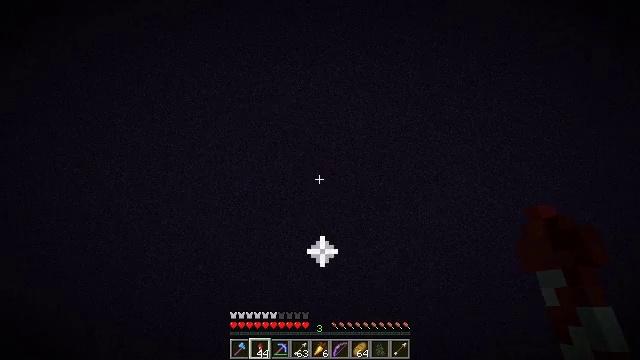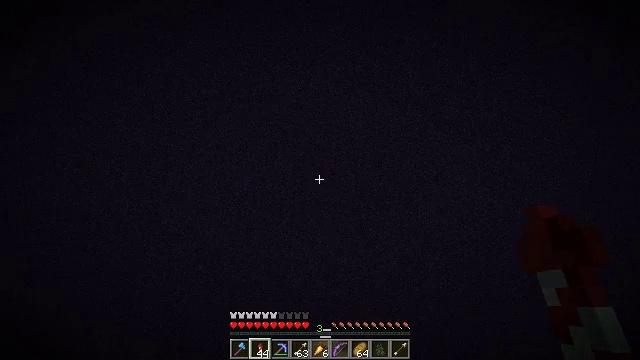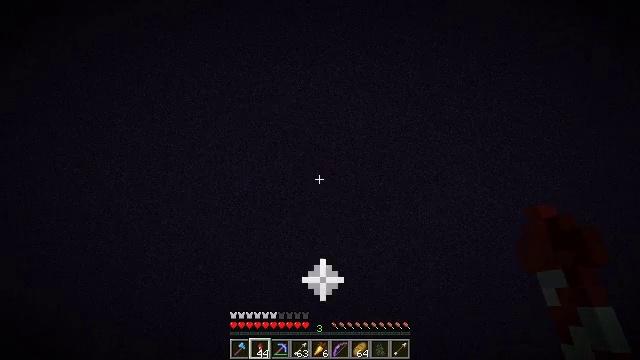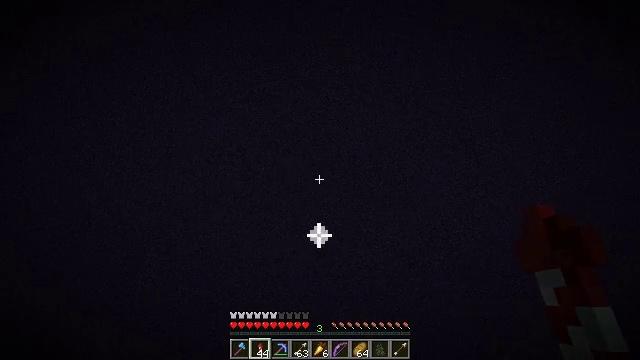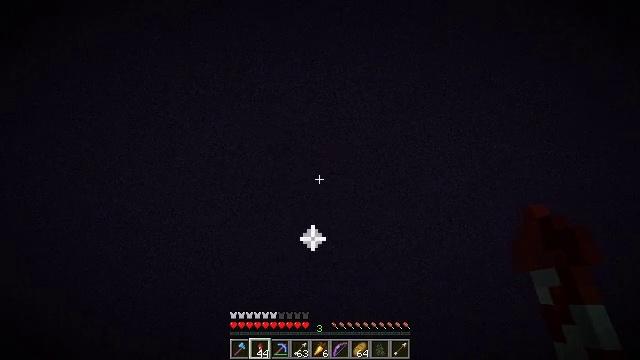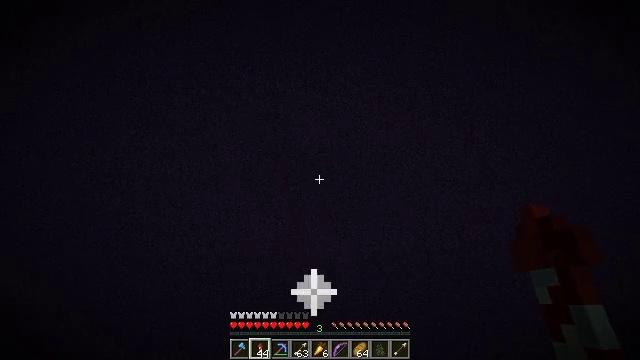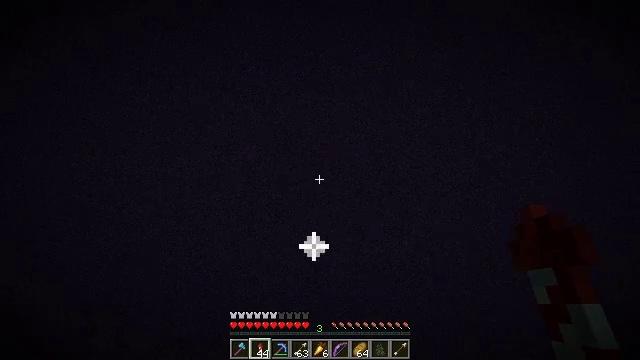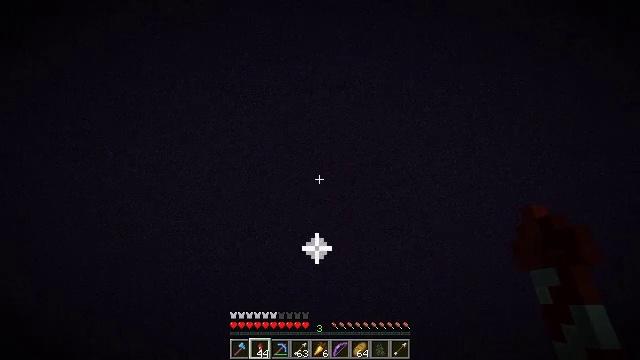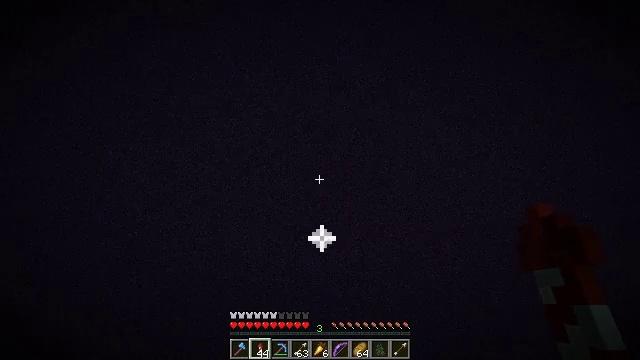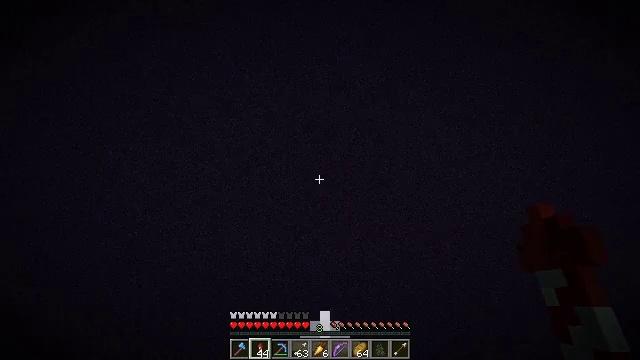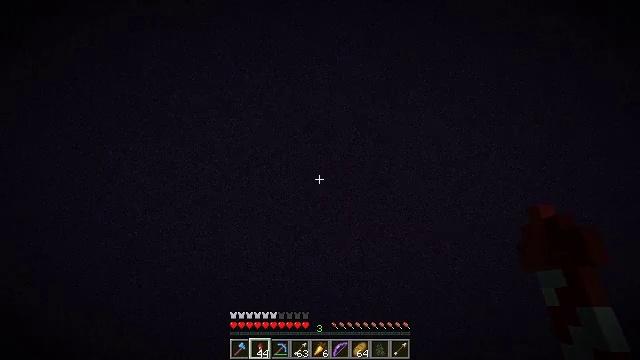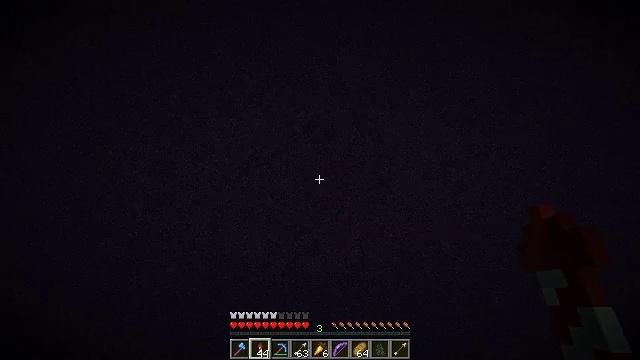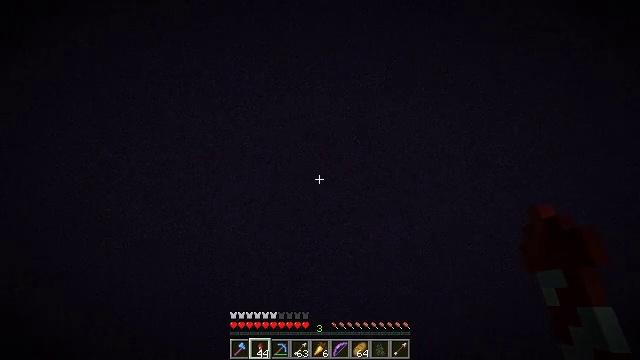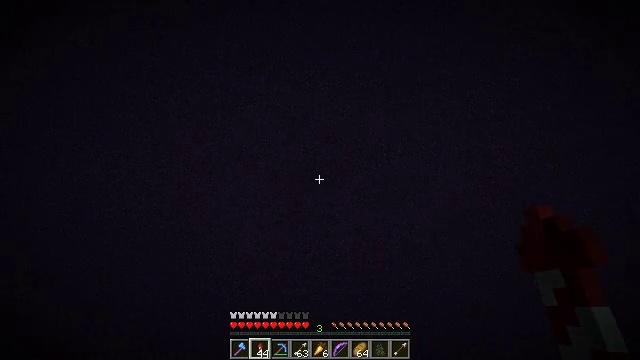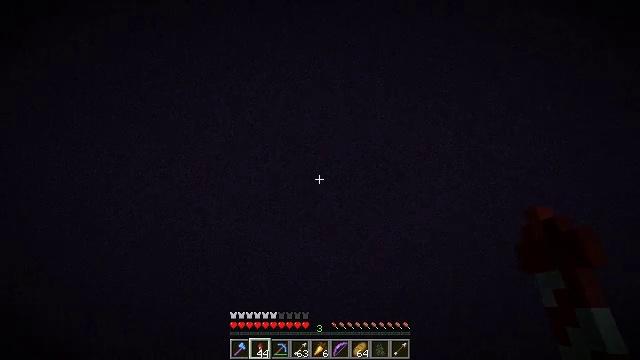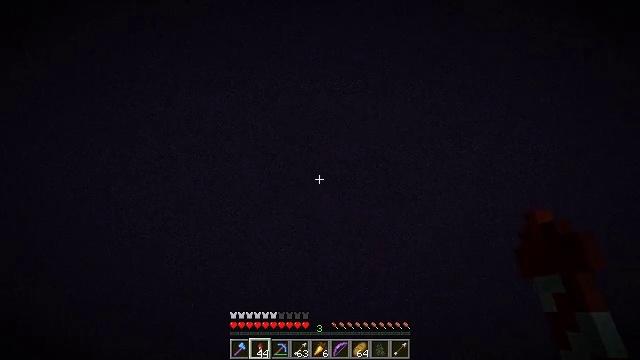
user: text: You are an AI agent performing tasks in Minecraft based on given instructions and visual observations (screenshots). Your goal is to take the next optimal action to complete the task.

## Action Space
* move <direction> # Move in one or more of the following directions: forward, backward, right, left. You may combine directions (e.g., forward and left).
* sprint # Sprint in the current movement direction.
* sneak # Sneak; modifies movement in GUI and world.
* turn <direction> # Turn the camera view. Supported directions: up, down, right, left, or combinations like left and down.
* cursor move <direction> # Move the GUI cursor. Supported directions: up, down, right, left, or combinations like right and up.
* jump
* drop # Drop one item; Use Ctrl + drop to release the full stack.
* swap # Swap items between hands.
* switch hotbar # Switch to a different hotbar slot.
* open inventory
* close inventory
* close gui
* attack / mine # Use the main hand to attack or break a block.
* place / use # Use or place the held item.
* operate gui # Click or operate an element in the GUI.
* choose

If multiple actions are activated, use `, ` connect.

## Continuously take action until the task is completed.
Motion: motion action
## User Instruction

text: Remove a firework rocket from the inventory.
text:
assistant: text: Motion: move forward, sprint, jump
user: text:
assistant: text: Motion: move forward, sprint, jump
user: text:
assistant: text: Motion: move forward, sprint, turn right, jump
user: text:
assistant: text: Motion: move forward, sprint, turn right, jump
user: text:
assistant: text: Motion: move forward, sprint, turn right, jump
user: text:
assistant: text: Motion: move forward, sprint, turn right, jump
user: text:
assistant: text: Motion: move forward, sprint, turn right, jump
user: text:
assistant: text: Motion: move forward, sprint, turn down, jump
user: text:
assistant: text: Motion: move forward, sprint, jump
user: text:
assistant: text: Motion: move forward, sprint, jump
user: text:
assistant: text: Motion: move forward, sprint, jump
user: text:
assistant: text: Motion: move forward, sprint, turn right, jump
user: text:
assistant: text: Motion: move forward, sprint, turn right and up, jump
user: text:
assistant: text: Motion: move forward, sprint, turn right and up, jump
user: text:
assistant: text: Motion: move forward, sprint, turn right and up, jump
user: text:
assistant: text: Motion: move forward, sprint, turn right and up, jump
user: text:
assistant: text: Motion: move forward, sprint, turn right and up, jump
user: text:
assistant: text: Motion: move forward, sprint, jump
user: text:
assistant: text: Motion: move forward, sprint, jump
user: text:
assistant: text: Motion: move forward, sprint, turn right and up, use / place, jump
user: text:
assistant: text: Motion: move forward, sprint, turn up, jump
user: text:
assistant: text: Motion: move forward, sprint, turn right and down, jump
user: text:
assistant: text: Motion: move forward, sprint, turn down, jump
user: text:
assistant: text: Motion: move forward, sprint, jump
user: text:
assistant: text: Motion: move forward, sprint, turn left and up, jump
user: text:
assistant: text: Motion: move forward, sprint, jump
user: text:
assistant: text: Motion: move forward, sprint, jump
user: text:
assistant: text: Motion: move forward, sprint, turn up, jump
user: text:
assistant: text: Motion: move forward, sprint, turn right and up, jump
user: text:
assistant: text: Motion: move forward, sprint, turn up, jump